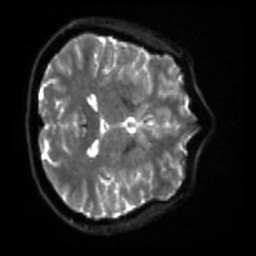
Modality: sbref
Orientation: axial
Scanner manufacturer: siemens
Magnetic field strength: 3 T
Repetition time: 4 s
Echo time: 0.0594 s